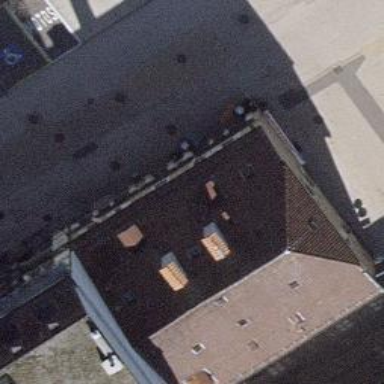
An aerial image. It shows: Pub.